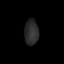
Tissue: skin
Cell type: Epithelial cells
Senescence score: 0.2805
Nuclear area (px): 349
Mean DAPI intensity: 43.696